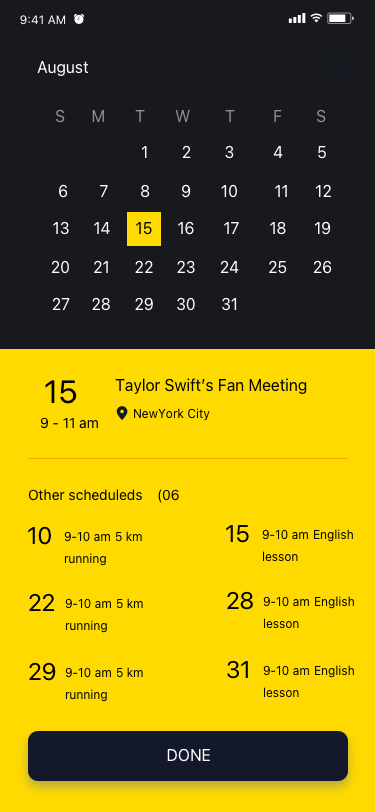
Text in this UI design:
August
S
6
13
20
27
M
7
14
21
28
T
1
8
15
22
29
W
2
9
16
23
30
T
3
10
17
24
31
F
4
11
18
25
S
5
12
19
26
NewYork City
15
9 - 11 am
(06)
Taylor Swift’s Fan Meeting
Other scheduleds
10
9-10 am
5 km
running
22
9-10 am
5 km
running
29
9-10 am
5 km
running
15
9-10 am
English
lesson
28
9-10 am
English
lesson
31
9-10 am
English
lesson
9:41 AM
DONE